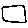
Label: square